Question: I wanna use this Arrayformula for a row (get the data from that row, and have the input also in it).
'=ARRAYFORMULA(IF((LEN($C1:$C100)>240),IMPORTDATA(CONCATENATE("tinyurl.com/api-create.php?" & $C1),"")))'
If the link is longer than 240 char. > to make it with tiny URL instead. It works if I put the formula on a different row, but when I try to conditional format the whole row it doesn't work / return anything, or when I use it as arrayformula it has the #REF - circular dependency error.
Is there a way to solve this (apply it to the whole row, take the date from that row and return the output on it also).
 < it works on B - when applied for A, but not on row C for C
Thanks. (I couldn't link tiny url, but you can see it full in pic)
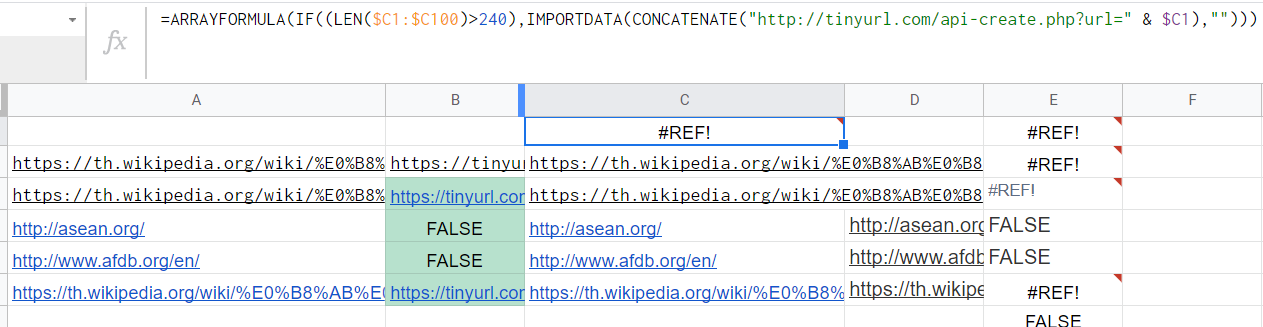
Answer: ## Suggestion:
You can try this sample script below that will add a 'Custom Menu' on your spreadsheet file. Just copy & paste the script to your sheet as a <URL>:
## Script:
Copy the script from <URL>
> Note: Codes that contains tiny URL API, <URL>, which will expire after 24 hours
## Sample Demonstration:
> After saving the custom script, you will have these options:
<URL>
> Option 1 will produce the same result as to your original formula. The option 2 will ignore the URLs below 240 characters.
<URL>
<URL>
> If you select 'Tiny URL ver.2', only the URLs with more than 240 characters will be changed and the rest of the URLs remains the same instead of being replaced with 'FALSE'
<URL>